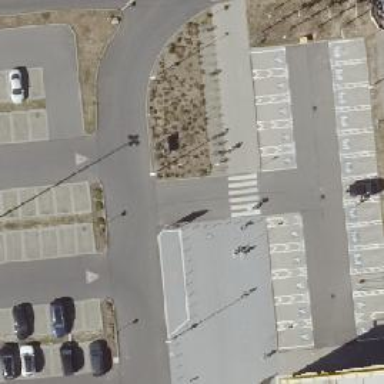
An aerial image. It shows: Uncontrolled zebra crossing on the road.